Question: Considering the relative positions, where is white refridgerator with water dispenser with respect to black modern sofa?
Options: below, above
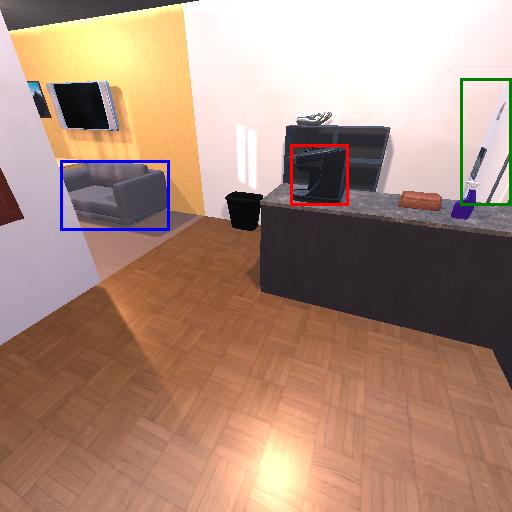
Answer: below